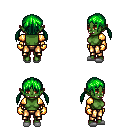
a pixel art fantasy rpg character, female body template, orc, green skin, gold arm armor, gold greaves, green twin-tailed hairstyle, gold gloves, white slippers, four views (front, back, left, right), 2x2 character sprite sheet, small pixel art, hard edges, no anti-aliasing